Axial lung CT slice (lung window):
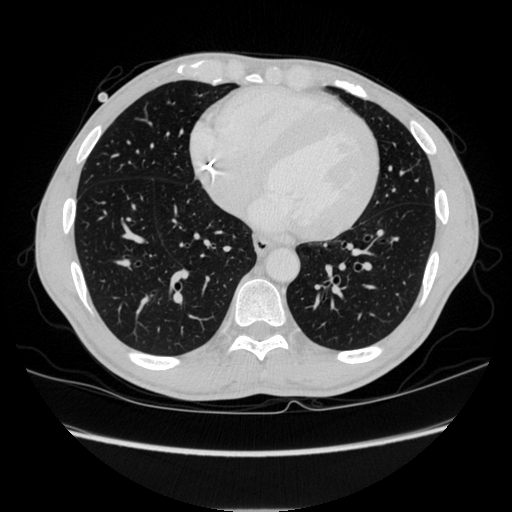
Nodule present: no